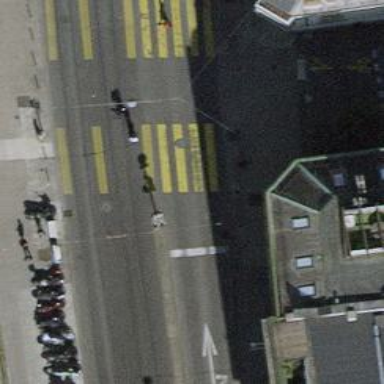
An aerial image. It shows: Crossing with traffic signals.